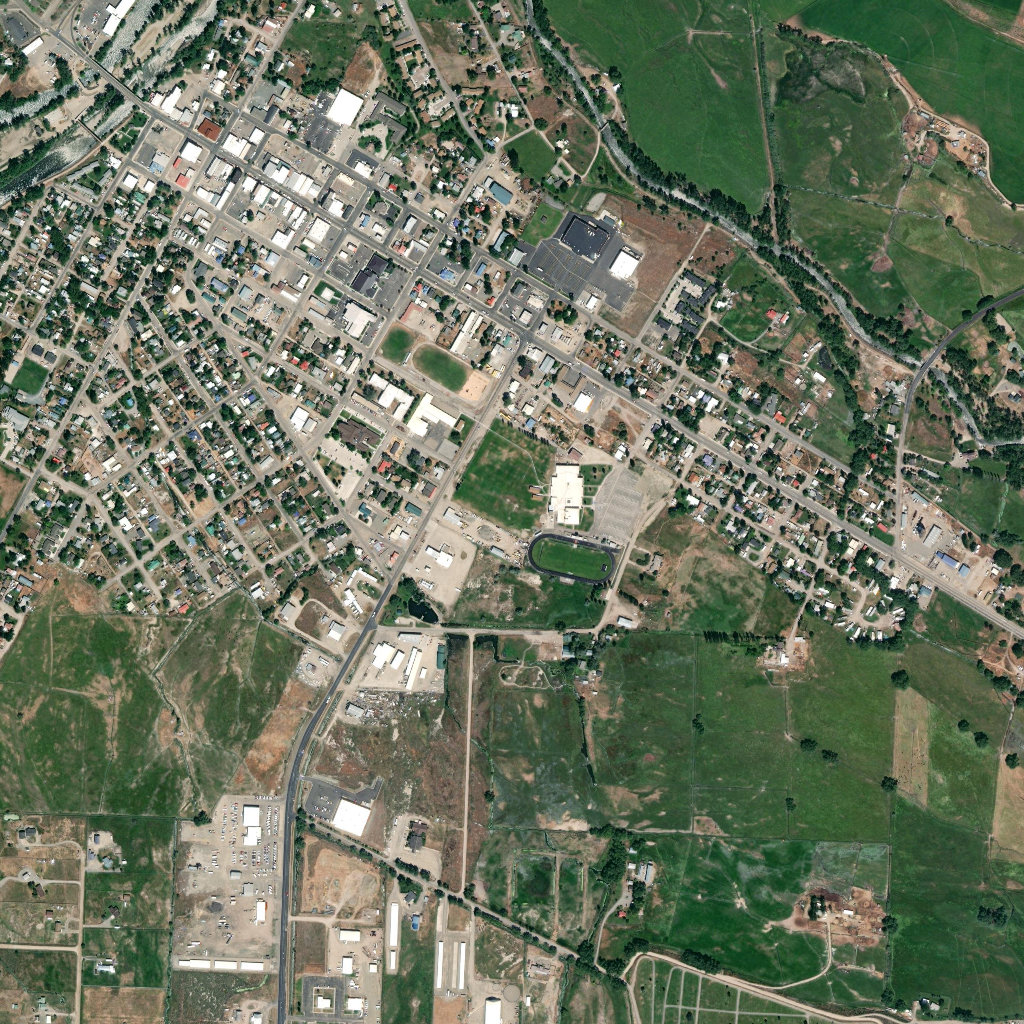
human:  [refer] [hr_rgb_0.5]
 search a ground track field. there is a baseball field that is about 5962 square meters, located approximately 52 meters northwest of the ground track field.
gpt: <box>[[51, 51, 60, 57, 0]]</box>